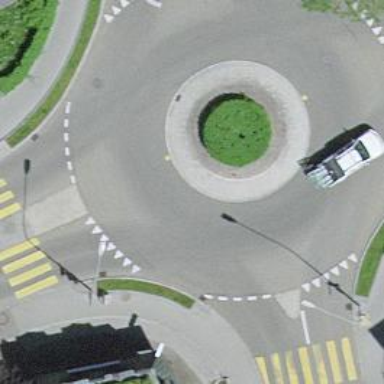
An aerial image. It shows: Paved tertiary road leading to roundabout.